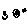
Label: smiley face